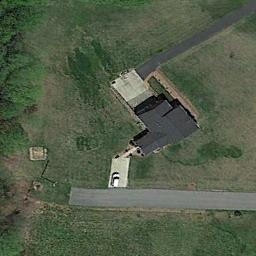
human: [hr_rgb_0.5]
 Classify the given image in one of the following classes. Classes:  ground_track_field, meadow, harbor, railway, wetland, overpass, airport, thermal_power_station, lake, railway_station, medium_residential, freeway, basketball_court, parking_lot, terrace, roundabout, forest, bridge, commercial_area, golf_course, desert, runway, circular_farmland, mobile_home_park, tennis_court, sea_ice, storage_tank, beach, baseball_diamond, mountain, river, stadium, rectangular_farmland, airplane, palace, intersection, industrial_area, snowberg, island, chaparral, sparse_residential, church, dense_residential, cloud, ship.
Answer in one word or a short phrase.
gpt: sparse_residential